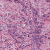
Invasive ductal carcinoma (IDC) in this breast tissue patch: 1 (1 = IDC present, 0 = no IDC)